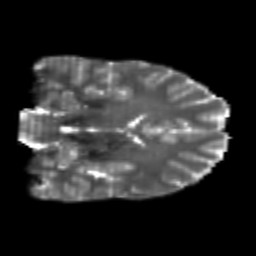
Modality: T2w
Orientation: coronal
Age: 23
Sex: male
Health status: healthy
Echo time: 0.074 s